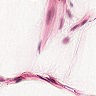
Metastatic tissue present: no